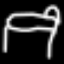
Label: bed